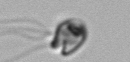
Label: flagellate_morphotype1